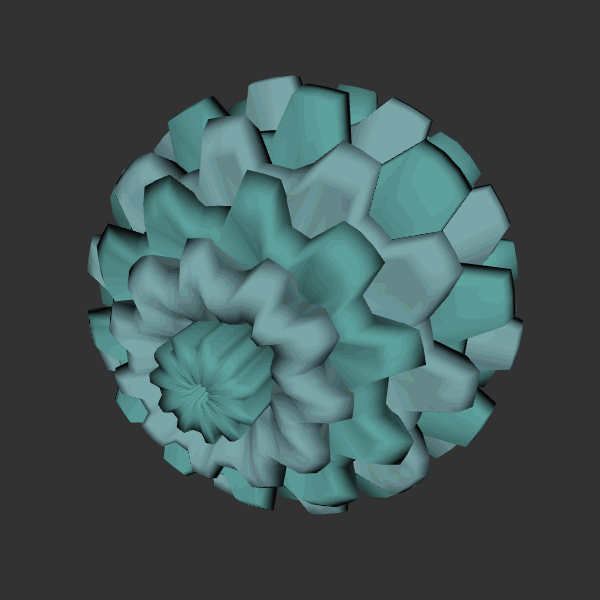
Background: dark